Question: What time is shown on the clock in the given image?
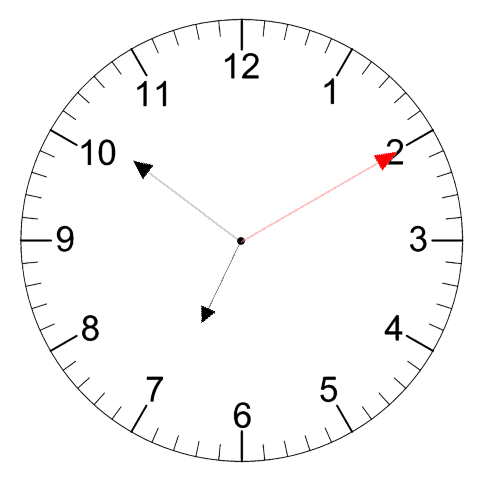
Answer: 06:51:10